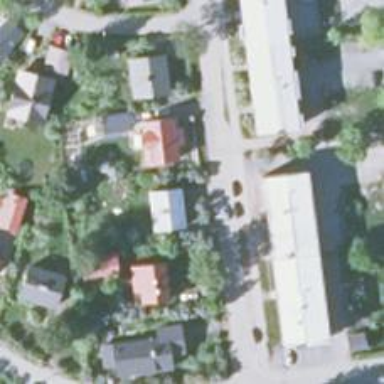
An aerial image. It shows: Driveway.